Question: Without VCL styles enabled, my TActionToolbar(s) look like flat toolbars. However, if I enable pretty much any VCL style, suddenly all the toolbar buttons look like 3d buttons.
The VCL Style Viewer app shows toolbar buttons with both flat and button-like appearance:

How can I make my TActionToolbar have the flat toolbar button style instead of looking like a bunch of buttons when I enable VCL Styles?
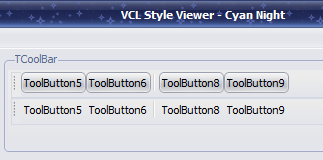
Answer: The draw methods used by all the controls related to the <URL> class from here the classes used to paint the controls are selected depending of the windows version, if the vcl styles are enabled and so on. On this case the is selected and the classes defined in the unit are used.
So to modify the aspect of the buttons you need create a 'TActionBarStyleEx' descendent class and then override the classes and methods defined in the unit. fortunately this work was already done in the <URL> project. So only you need make some small modifications in order to get desired results.
Try this sample (this is a modified version of the <URL> I added some comments to show where the code must be modified.
'''
unit Vcl.PlatformVclStylesActnCtrls;
interface
uses
Vcl.ActnMan,
Vcl.Buttons,
Vcl.PlatformDefaultStyleActnCtrls;
type
TPlatformVclStylesStyle = class(TPlatformDefaultStyleActionBars)
public
function GetControlClass(ActionBar: TCustomActionBar; AnItem: TActionClientItem): TCustomActionControlClass; override;
function GetStyleName: string; override;
end;
var
PlatformVclStylesStyle: TPlatformVclStylesStyle;
implementation
uses
Vcl.Menus,
Winapi.Windows,
System.SysUtils,
Vcl.ActnMenus,
Vcl.ActnCtrls,
Vcl.ThemedActnCtrls,
Vcl.Forms,
Vcl.ListActns,
Vcl.ActnColorMaps,
Vcl.Themes,
Vcl.XPActnCtrls,
Vcl.StdActnMenus,
Vcl.Graphics;
type
TActionControlStyle = (csStandard, csXPStyle, csThemed);
TThemedMenuItemEx = class(Vcl.ThemedActnCtrls.TThemedMenuItem)
private
procedure NativeDrawText(DC: HDC; const Text: string; var Rect: TRect; Flags: Longint);
protected
procedure DrawText(var Rect: TRect; var Flags: Cardinal; Text: string); override;
end;
TThemedMenuButtonEx = class(Vcl.ThemedActnCtrls.TThemedMenuButton)
private
procedure NativeDrawText(const Text: string; var Rect: TRect; Flags: Longint);
protected
procedure DrawText(var ARect: TRect; var Flags: Cardinal;
Text: string); override;
end;
TThemedMenuItemHelper = class Helper for TThemedMenuItem
private
function GetPaintRect: TRect;
property PaintRect: TRect read GetPaintRect;
end;
TThemedButtonControlEx = class(TThemedButtonControl)
protected
procedure DrawBackground(var PaintRect: TRect); override;
end;
{ TThemedMenuItemHelper }
function TThemedMenuItemHelper.GetPaintRect: TRect;
begin
Result:=Self.FPaintRect;
end;
function GetActionControlStyle: TActionControlStyle;
begin
if TStyleManager.IsCustomStyleActive then
Result := csThemed
else
if TOSVersion.Check(6) then
begin
if StyleServices.Theme[teMenu] <> 0 then
Result := csThemed
else
Result := csXPStyle;
end
else
if TOSVersion.Check(5, 1) then
Result := csXPStyle
else
Result := csStandard;
end;
{ TPlatformDefaultStyleActionBarsStyle }
function TPlatformVclStylesStyle.GetControlClass(ActionBar: TCustomActionBar;
AnItem: TActionClientItem): TCustomActionControlClass;
begin
if ActionBar is TCustomActionToolBar then
begin
if AnItem.HasItems then
case GetActionControlStyle of
csStandard: Result := TStandardDropDownButton;
csXPStyle: Result := TXPStyleDropDownBtn;
else
Result := TThemedDropDownButton;
end
else
if (AnItem.Action is TStaticListAction) or (AnItem.Action is TVirtualListAction) then
Result := TCustomComboControl
else
case GetActionControlStyle of
csStandard: Result := TStandardButtonControl;
csXPStyle: Result := TXPStyleButton;
else
Result := TThemedButtonControlEx;//this is the class used to draw the buttons of the TActionToolbar
end
end
else
if ActionBar is TCustomActionMainMenuBar then
case GetActionControlStyle of
csStandard: Result := TStandardMenuButton;
csXPStyle: Result := TXPStyleMenuButton;
else
Result := TThemedMenuButtonEx;
end
else
if ActionBar is TCustomizeActionToolBar then
begin
with TCustomizeActionToolbar(ActionBar) do
if not Assigned(RootMenu) or (AnItem.ParentItem <> TCustomizeActionToolBar(RootMenu).AdditionalItem) then
case GetActionControlStyle of
csStandard: Result := TStandardMenuItem;
csXPStyle: Result := TXPStyleMenuItem;
else
Result := TThemedMenuItemEx;
end
else
case GetActionControlStyle of
csStandard: Result := TStandardAddRemoveItem;
csXPStyle: Result := TXPStyleAddRemoveItem;
else
Result := TThemedAddRemoveItem;
end
end
else
if ActionBar is TCustomActionPopupMenu then
case GetActionControlStyle of
csStandard: Result := TStandardMenuItem;
csXPStyle: Result := TXPStyleMenuItem;
else
Result := TThemedMenuItemEx;
end
else
case GetActionControlStyle of
csStandard: Result := TStandardButtonControl;
csXPStyle: Result := TXPStyleButton;
else
Result := TThemedButtonControl;
end
end;
function TPlatformVclStylesStyle.GetStyleName: string;
begin
Result := 'Platform VclStyles Style';
end;
{ TThemedMenuItemEx }
procedure TThemedMenuItemEx.NativeDrawText(DC: HDC; const Text: string;
var Rect: TRect; Flags: Integer);
const
MenuStates: array[Boolean] of TThemedMenu = (tmPopupItemDisabled, tmPopupItemNormal);
var
LCaption: string;
LFormats: TTextFormat;
LColor: TColor;
LDetails: TThemedElementDetails;
LNativeStyle : TCustomStyleServices;
begin
LNativeStyle:=TStyleManager.SystemStyle;
LFormats := TTextFormatFlags(Flags);
if Selected and Enabled then
begin
LDetails := StyleServices.GetElementDetails(tmPopupItemHot);
if TOSVersion.Check(5, 1) then
SetBkMode(DC, Winapi.Windows.TRANSPARENT);
end
else
LDetails := StyleServices.GetElementDetails(MenuStates[Enabled or ActionBar.DesignMode]);
if not StyleServices.GetElementColor(LDetails, ecTextColor, LColor) or (LColor = clNone) then
LColor := ActionBar.ColorMap.FontColor;
LCaption := Text;
if (tfCalcRect in LFormats) and ( (LCaption = '') or (LCaption[1] = cHotkeyPrefix) and (LCaption[2] = #0) ) then
LCaption := LCaption + ' ';
LNativeStyle.DrawText(DC, LDetails, LCaption, Rect, LFormats, LColor);
end;
procedure TThemedMenuItemEx.DrawText(var Rect: TRect; var Flags: Cardinal;
Text: string);
var
LRect: TRect;
begin
if Selected and Enabled then
StyleServices.DrawElement(Canvas.Handle, StyleServices.GetElementDetails(tmPopupItemHot), PaintRect)
else if Selected then
StyleServices.DrawElement(Canvas.Handle, StyleServices.GetElementDetails(tmPopupItemDisabledHot), PaintRect);
if (Parent is TCustomActionBar) and (not ActionBar.PersistentHotkeys) then
Text := FNoPrefix;
Canvas.Font := Screen.MenuFont;
if ActionClient.Default then
Canvas.Font.Style := Canvas.Font.Style + [fsBold];
LRect := PaintRect;
NativeDrawText(Canvas.Handle, Text, LRect, Flags or DT_CALCRECT or DT_NOCLIP);
OffsetRect(LRect, Rect.Left,
((PaintRect.Bottom - PaintRect.Top) - (LRect.Bottom - LRect.Top)) div 2);
NativeDrawText(Canvas.Handle, Text, LRect, Flags);
if ShowShortCut and ((ActionClient <> nil) and not ActionClient.HasItems) then
begin
Flags := DrawTextBiDiModeFlags(DT_RIGHT);
LRect := TRect.Create(ShortCutBounds.Left, LRect.Top, ShortCutBounds.Right, LRect.Bottom);
LRect.Offset(Width, 0);
NativeDrawText(Canvas.Handle, ActionClient.ShortCutText, LRect, Flags);
end;
end;
{ TThemedMenuButtonEx }
procedure TThemedMenuButtonEx.NativeDrawText(const Text: string; var Rect: TRect;
Flags: Integer);
const
MenuStates: array[Boolean] of TThemedMenu = (tmMenuBarItemNormal, tmMenuBarItemHot);
var
LCaption: string;
LFormats: TTextFormat;
LColor: TColor;
LDetails: TThemedElementDetails;
LNativeStyle : TCustomStyleServices;
begin
LNativeStyle:=TStyleManager.SystemStyle;
LFormats := TTextFormatFlags(Flags);
if Enabled then
LDetails := StyleServices.GetElementDetails(MenuStates[Selected or MouseInControl or ActionBar.DesignMode])
else
LDetails := StyleServices.GetElementDetails(tmMenuBarItemDisabled);
Canvas.Brush.Style := bsClear;
if Selected then
Canvas.Font.Color := clHighlightText
else
Canvas.Font.Color := clMenuText;
if not StyleServices.GetElementColor(LDetails, ecTextColor, LColor) or (LColor = clNone) then
LColor := ActionBar.ColorMap.FontColor;
LCaption := Text;
if (tfCalcRect in LFormats) and ( (LCaption = '') or (LCaption[1] = cHotkeyPrefix) and (LCaption[2] = #0) ) then
LCaption := LCaption + ' ';
if Enabled then
LDetails := StyleServices.GetElementDetails(MenuStates[Selected or MouseInControl]);
LNativeStyle.DrawText(Canvas.Handle, LDetails, LCaption, Rect, LFormats, LColor);
end;
procedure TThemedMenuButtonEx.DrawText(var ARect: TRect; var Flags: Cardinal;
Text: string);
var
LRect: TRect;
begin
if Parent is TCustomActionMainMenuBar then
if not TCustomActionMainMenuBar(Parent).PersistentHotkeys then
Text := StripHotkey(Text);
LRect := ARect;
Inc(LRect.Left);
Canvas.Font := Screen.MenuFont;
NativeDrawText(Text, LRect, Flags or DT_CALCRECT or DT_NOCLIP);
NativeDrawText(Text, LRect, Flags);
end;
{ TThemedButtonControlEx }
//Here you must modify the code to draw the buttons
procedure TThemedButtonControlEx.DrawBackground(var PaintRect: TRect);
const
DisabledState: array[Boolean] of TThemedToolBar = (ttbButtonDisabled, ttbButtonPressed);
CheckedState: array[Boolean] of TThemedToolBar = (ttbButtonHot, ttbButtonCheckedHot);
var
SaveIndex: Integer;
begin
if not StyleServices.IsSystemStyle and ActionClient.Separator then Exit;
SaveIndex := SaveDC(Canvas.Handle);
try
if Enabled and not (ActionBar.DesignMode) then
begin
if (MouseInControl or IsChecked) and
Assigned(ActionClient) {and not ActionClient.Separator)} then
begin
StyleServices.DrawElement(Canvas.Handle, StyleServices.GetElementDetails(CheckedState[IsChecked or (FState = bsDown)]), PaintRect);
if not MouseInControl then
StyleServices.DrawElement(Canvas.Handle, StyleServices.GetElementDetails(ttbButtonPressed), PaintRect);
end
else
;//StyleServices.DrawElement(Canvas.Handle, StyleServices.GetElementDetails(ttbButtonNormal), PaintRect);// the code to draw the button in normal state was commented to get the desired look and feel
end
else
;//StyleServices.DrawElement(Canvas.Handle, StyleServices.GetElementDetails(DisabledState[IsChecked]), PaintRect);// the code to draw the button in disabled state was commented to get the desired look and feel
finally
RestoreDC(Canvas.Handle, SaveIndex);
end;
end;
initialization
PlatformVclStylesStyle := TPlatformVclStylesStyle.Create;
RegisterActnBarStyle(PlatformVclStylesStyle);
DefaultActnBarStyle :=PlatformVclStylesStyle.GetStyleName;
finalization
UnregisterActnBarStyle(PlatformVclStylesStyle);
PlatformVclStylesStyle.Free;
end.
'''
To use it only add the Vcl.PlatformVclStylesActnCtrls unit to your project and then set the Style of your TActionManager like so :
'''
ActionManager1.Style:=PlatformVclStylesStyle;
'''
Before

After